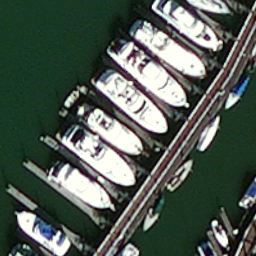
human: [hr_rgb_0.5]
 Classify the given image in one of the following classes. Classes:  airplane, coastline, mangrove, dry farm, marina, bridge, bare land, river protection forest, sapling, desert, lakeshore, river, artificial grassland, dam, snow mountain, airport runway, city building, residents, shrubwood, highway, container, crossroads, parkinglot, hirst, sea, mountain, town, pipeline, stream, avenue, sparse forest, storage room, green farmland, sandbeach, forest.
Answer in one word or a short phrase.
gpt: marina